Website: macys
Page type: billing-address
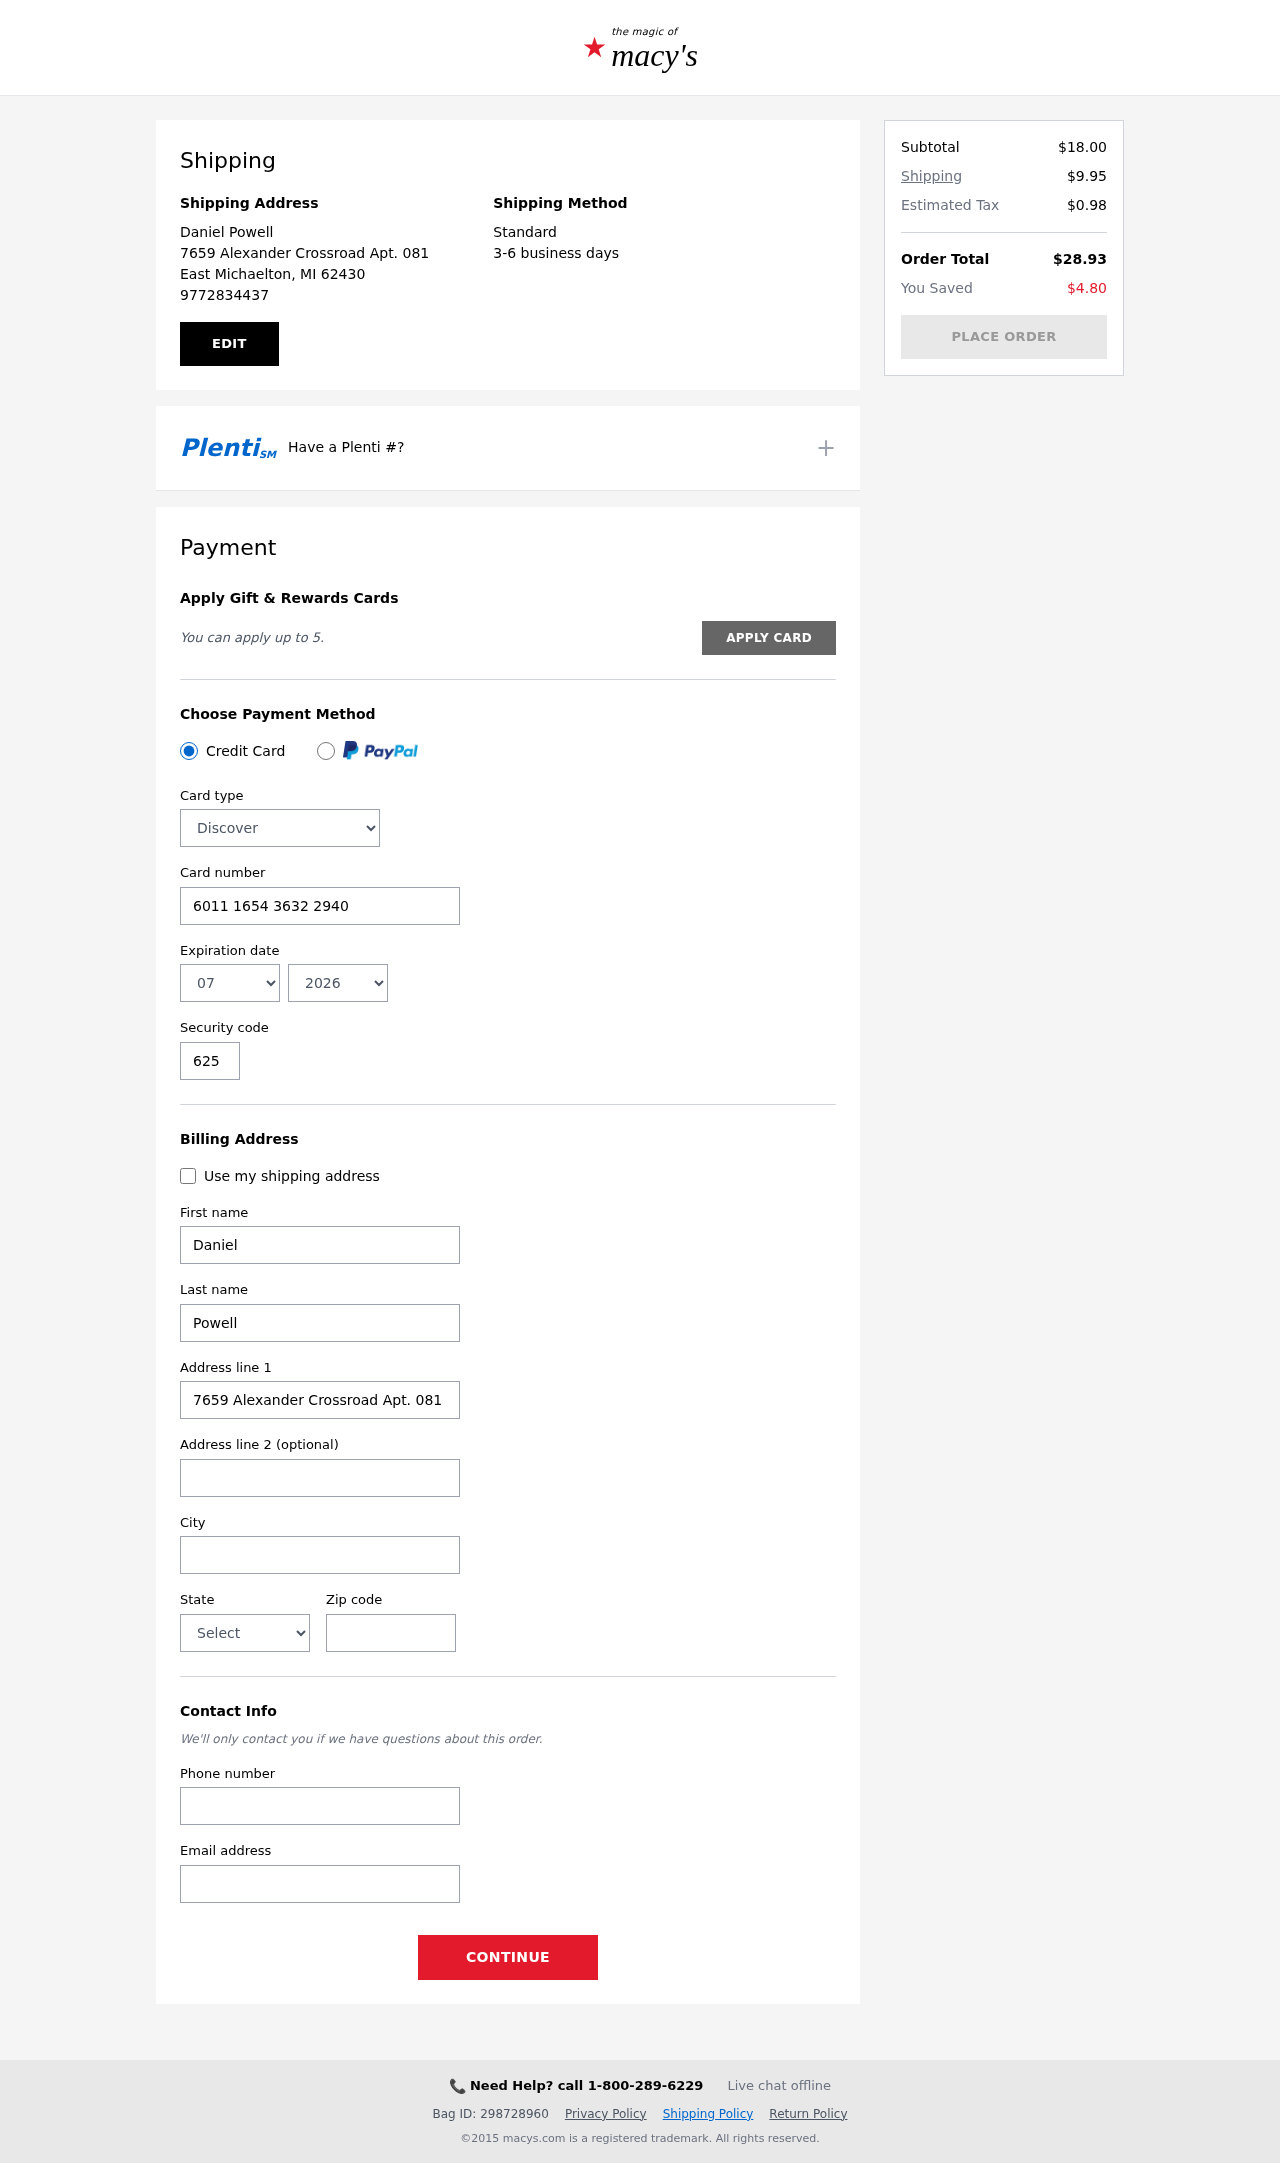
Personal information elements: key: PII_CARD_CVV
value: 625
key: PII_CARD_EXPIRY_MONTH
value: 07
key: PII_CARD_EXPIRY_YEAR
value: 26
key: PII_CARD_NUMBER
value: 6011 1654 3632 2940
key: PII_CARD_TYPE
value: Discover
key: PII_CITY
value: East Michaelton
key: PII_CITY_STATE_ZIP
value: East Michaelton, MI 62430
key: PII_EMAIL
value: danielpowell@gmail.com
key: PII_FIRSTNAME
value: Daniel
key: PII_FULLNAME
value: Daniel Powell
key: PII_LASTNAME
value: Powell
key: PII_PHONE
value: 9772834437
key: PII_POSTCODE
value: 62430
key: PII_STATE
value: Michigan
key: PII_STREET
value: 7659 Alexander Crossroad Apt. 081
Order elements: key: ORDER_SUBTOTAL
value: $18.00
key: ORDER_SHIPPING_COST
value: $9.95
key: ORDER_TAX
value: $0.98
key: ORDER_TOTAL
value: $28.93
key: ORDER_SAVINGS
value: $4.80